Question: I have a ASP.NET web application, when I click menu "report", it will download an microsoft office excel template from server, and when the excel file opened, there is an "retrieve data" button, by clicking this button, excel with vba script will download the data from webservice.
I'm sure nothing wrong about vba script on excel template.
Now, I have development server, let we call it "server A" with Win server 2k3. And also I have a local development environment, with windows xp service pack 2. let we call it "local server B"
when I access my web application on server A from my local PC (local server B), and click "report" button, an excel file will be downloaded. And then I click button "Retrieve data" on excel, an error happen :

I cannot retrieve data from server.
But if I use remote desktop, and connect to server A, and I access my application (in server A) in browser in server A locally..as I told above, the data was retrieved successfully.
I tried another plan, I try to access my application in local server (local server B) from a web broser in server A, and data was retrieved successfully.
Any idea about the fvcking error ? is it about IIS configuration ?
I need your helps, guys,
thanks,
regards,
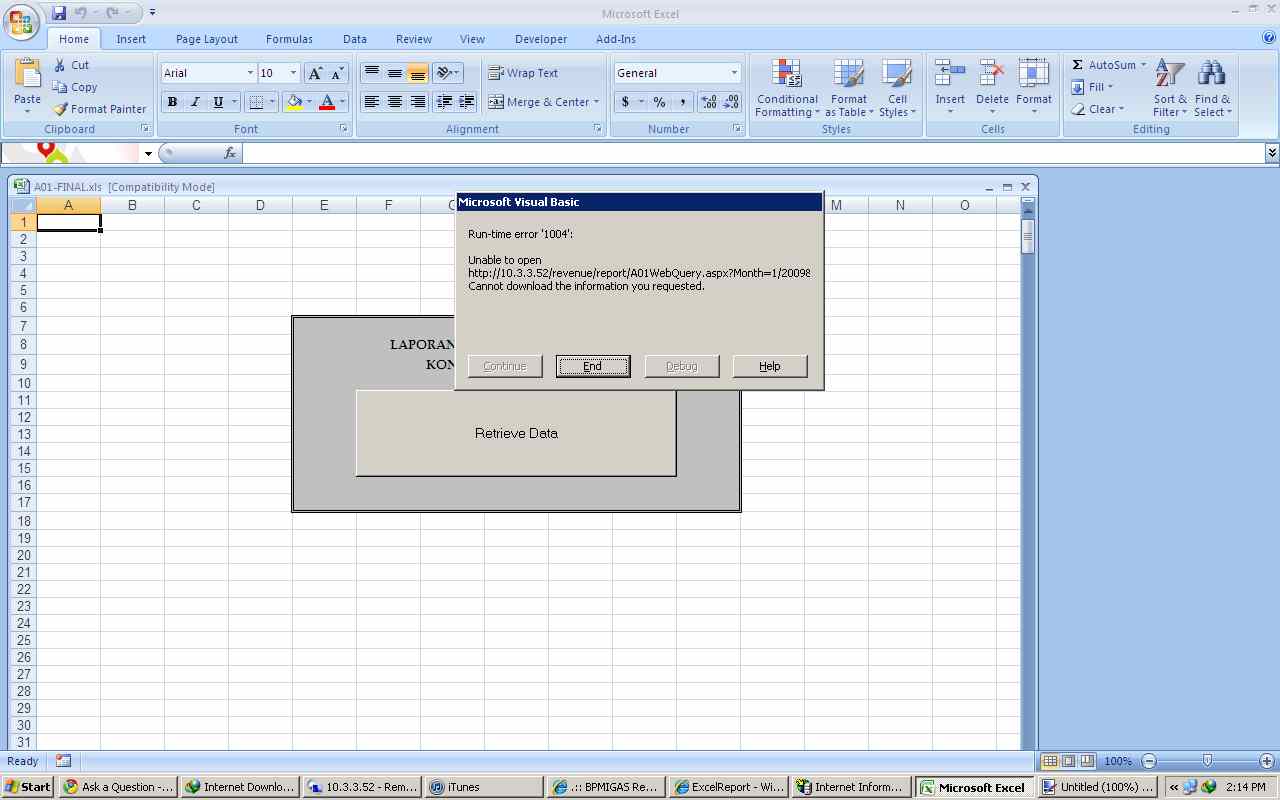
Answer: It sounds like network connectivity / routing issues. Can your computer access '10.3.3.52'? If this is not a public IP, then you need to be on the same LAN as the destination server, and any firewalls in place need to allow the traffic.